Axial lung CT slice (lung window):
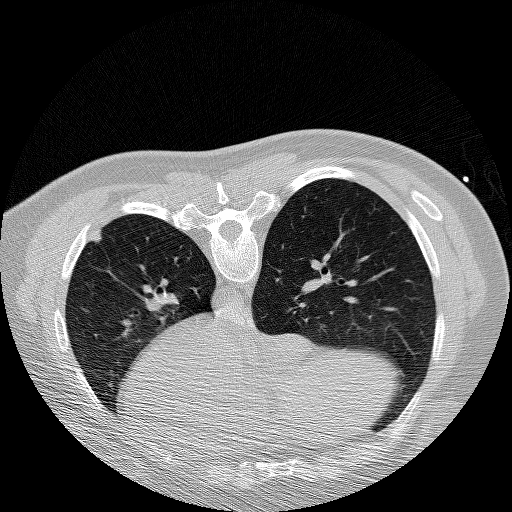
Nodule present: yes
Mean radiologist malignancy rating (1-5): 3